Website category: auto
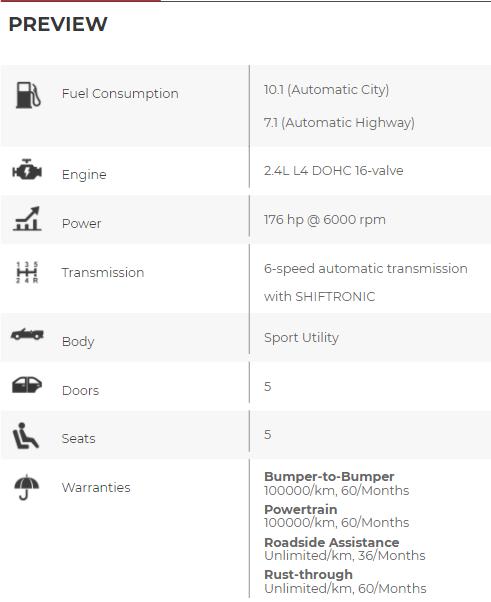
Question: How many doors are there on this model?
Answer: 5

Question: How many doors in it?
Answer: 5

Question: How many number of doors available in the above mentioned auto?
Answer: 5

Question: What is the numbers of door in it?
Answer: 5

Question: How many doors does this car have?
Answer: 5

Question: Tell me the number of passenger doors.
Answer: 5

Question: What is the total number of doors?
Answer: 5

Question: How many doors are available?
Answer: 5

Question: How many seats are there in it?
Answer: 5

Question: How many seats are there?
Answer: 5

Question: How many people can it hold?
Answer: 5

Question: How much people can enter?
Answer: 5

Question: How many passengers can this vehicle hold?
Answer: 5

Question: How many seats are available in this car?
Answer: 5

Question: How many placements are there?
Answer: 5

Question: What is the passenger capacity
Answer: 5

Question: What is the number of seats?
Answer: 5

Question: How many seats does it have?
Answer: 5

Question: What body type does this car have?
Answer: Sport Utility

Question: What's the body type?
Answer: Sport Utility

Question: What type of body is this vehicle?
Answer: Sport Utility

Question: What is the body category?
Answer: Sport Utility

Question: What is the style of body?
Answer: Sport Utility

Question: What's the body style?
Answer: Sport Utility

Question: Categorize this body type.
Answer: Sport Utility

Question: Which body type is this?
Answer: Sport Utility

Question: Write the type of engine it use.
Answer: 2.4L L4 DOHC 16-valve

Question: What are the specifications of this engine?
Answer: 2.4L L4 DOHC 16-valve

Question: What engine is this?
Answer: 2.4L L4 DOHC 16-valve

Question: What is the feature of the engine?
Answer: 2.4L L4 DOHC 16-valve

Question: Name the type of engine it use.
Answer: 2.4L L4 DOHC 16-valve

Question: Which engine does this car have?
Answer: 2.4L L4 DOHC 16-valve

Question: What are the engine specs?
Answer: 2.4L L4 DOHC 16-valve

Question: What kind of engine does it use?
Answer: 2.4L L4 DOHC 16-valve

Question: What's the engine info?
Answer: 2.4L L4 DOHC 16-valve

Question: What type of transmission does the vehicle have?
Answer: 6-speed automatic transmission with SHIFTRONIC

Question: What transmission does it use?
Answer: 6-speed automatic transmission with SHIFTRONIC

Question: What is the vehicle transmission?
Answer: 6-speed automatic transmission with SHIFTRONIC

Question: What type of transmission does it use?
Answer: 6-speed automatic transmission with SHIFTRONIC

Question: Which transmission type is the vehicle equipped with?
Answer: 6-speed automatic transmission with SHIFTRONIC

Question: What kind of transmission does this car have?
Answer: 6-speed automatic transmission with SHIFTRONIC

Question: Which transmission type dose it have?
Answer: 6-speed automatic transmission with SHIFTRONIC

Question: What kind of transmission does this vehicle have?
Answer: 6-speed automatic transmission with SHIFTRONIC

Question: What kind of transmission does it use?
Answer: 6-speed automatic transmission with SHIFTRONIC

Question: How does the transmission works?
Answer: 6-speed automatic transmission with SHIFTRONIC

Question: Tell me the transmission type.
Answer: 6-speed automatic transmission with SHIFTRONIC

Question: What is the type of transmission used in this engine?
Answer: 6-speed automatic transmission with SHIFTRONIC

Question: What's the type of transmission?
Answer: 6-speed automatic transmission with SHIFTRONIC

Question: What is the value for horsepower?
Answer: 176 hp @ 6000 rpm

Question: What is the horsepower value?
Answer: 176 hp @ 6000 rpm

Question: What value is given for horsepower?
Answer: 176 hp @ 6000 rpm

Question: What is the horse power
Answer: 176 hp @ 6000 rpm

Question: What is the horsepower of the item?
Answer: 176 hp @ 6000 rpm

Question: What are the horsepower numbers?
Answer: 176 hp @ 6000 rpm

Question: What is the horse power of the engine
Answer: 176 hp @ 6000 rpm

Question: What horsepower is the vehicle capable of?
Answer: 176 hp @ 6000 rpm

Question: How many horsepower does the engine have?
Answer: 176 hp @ 6000 rpm

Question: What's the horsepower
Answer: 176 hp @ 6000 rpm

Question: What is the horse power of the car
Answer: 176 hp @ 6000 rpm

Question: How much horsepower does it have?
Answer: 176 hp @ 6000 rpm

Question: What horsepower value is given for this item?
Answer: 176 hp @ 6000 rpm

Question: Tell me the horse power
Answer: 176 hp @ 6000 rpm

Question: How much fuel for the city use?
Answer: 10.1 (Automatic City)

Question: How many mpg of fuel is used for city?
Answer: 10.1 (Automatic City)